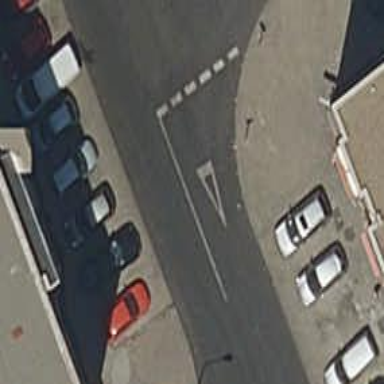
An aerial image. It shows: Road with "give way" sign.